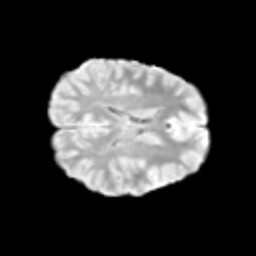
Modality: T2w
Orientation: axial
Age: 9
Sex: male
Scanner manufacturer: siemens
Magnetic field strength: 3 T
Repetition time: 3.8 s
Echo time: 0.07 s